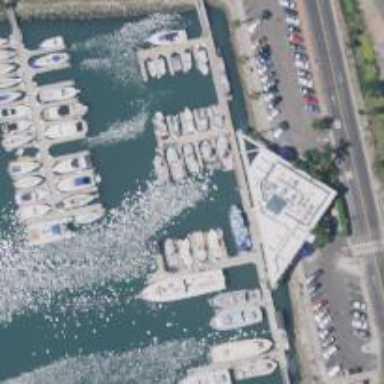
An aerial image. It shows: Man-made pier.